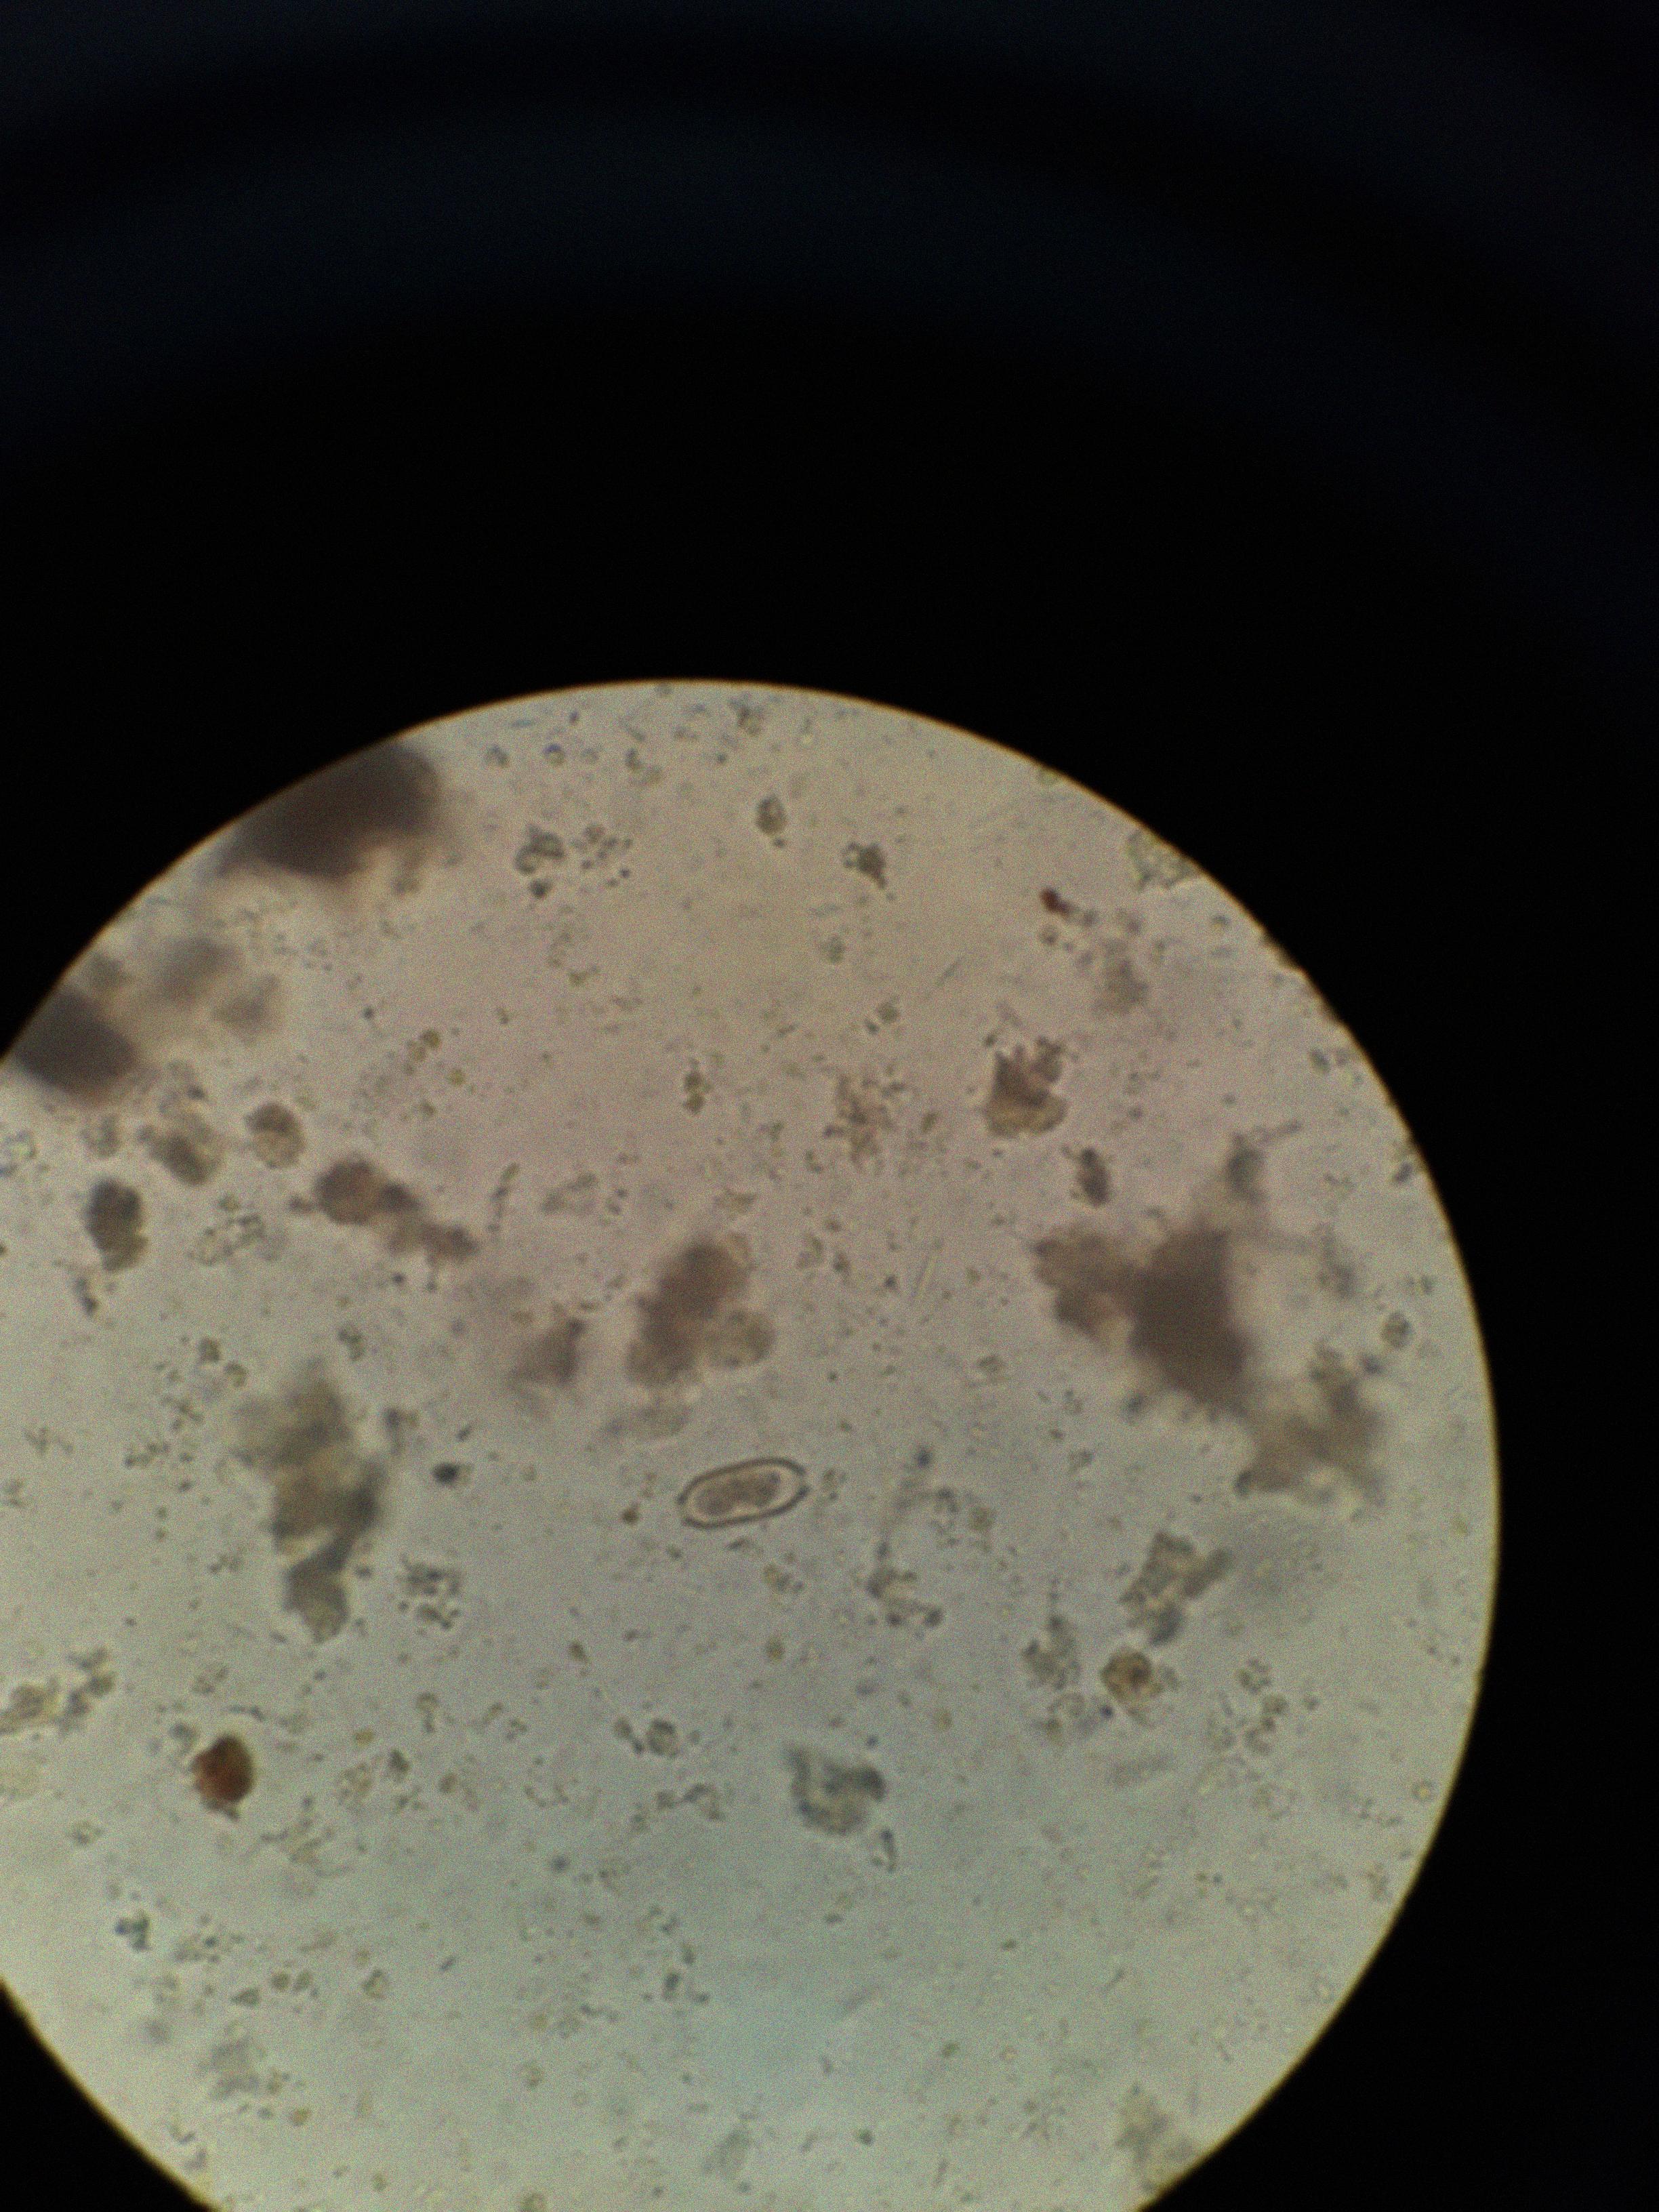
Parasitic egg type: Capillaria philippinensis